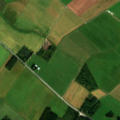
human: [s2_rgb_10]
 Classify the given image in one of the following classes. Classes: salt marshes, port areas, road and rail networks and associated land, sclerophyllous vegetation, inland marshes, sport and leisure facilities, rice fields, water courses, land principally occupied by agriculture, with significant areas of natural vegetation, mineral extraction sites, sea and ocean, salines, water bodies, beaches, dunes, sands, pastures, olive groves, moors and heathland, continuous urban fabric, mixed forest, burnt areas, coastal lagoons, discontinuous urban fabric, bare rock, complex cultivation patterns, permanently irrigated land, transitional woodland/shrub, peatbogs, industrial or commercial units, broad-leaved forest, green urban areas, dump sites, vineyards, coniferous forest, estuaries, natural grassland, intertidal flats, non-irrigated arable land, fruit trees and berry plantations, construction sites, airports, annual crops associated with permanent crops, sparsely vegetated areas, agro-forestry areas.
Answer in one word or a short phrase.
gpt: non-irrigated arable land, coniferous forest, transitional woodland/shrub